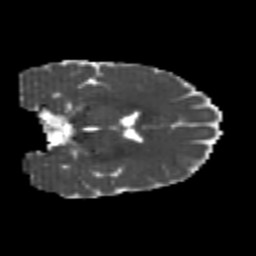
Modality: MD
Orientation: coronal
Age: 23
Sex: female
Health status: healthy
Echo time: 0.074 s